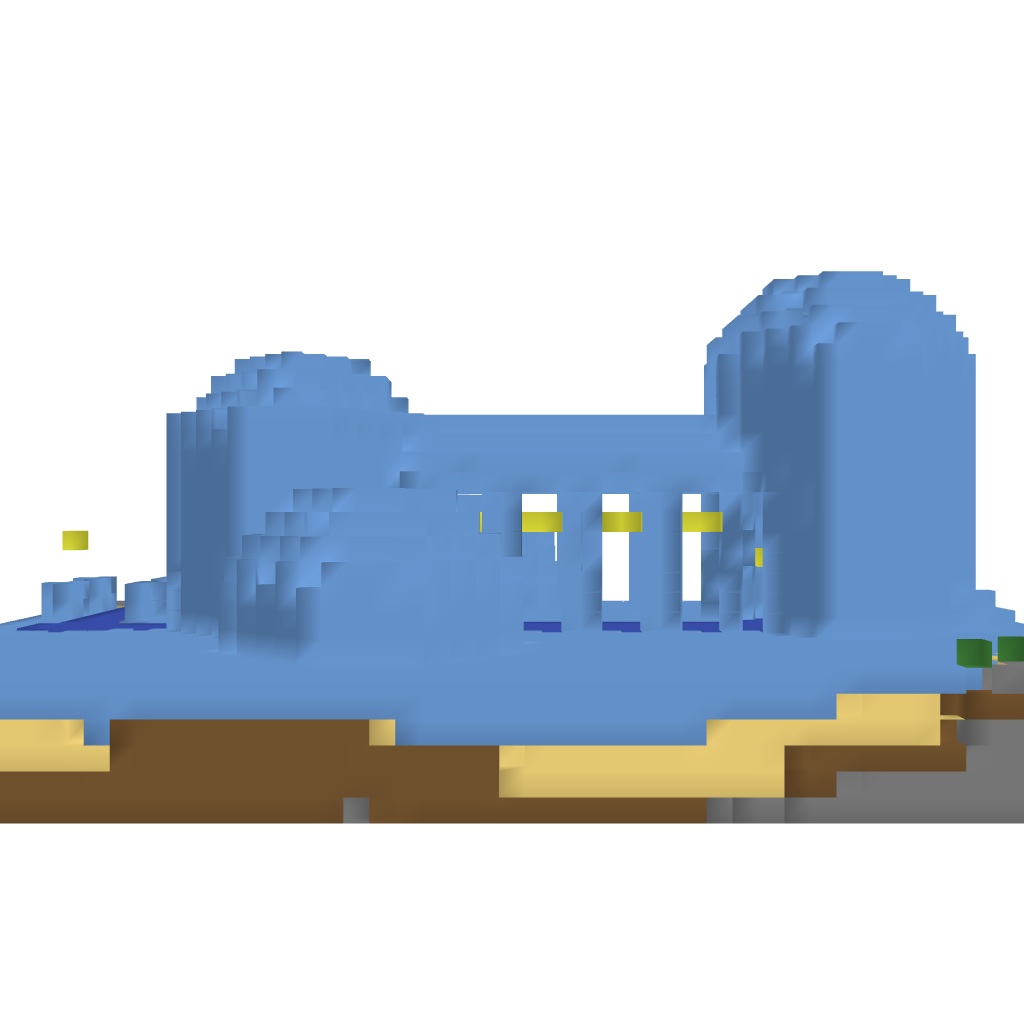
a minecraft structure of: Water Palace bad low quality